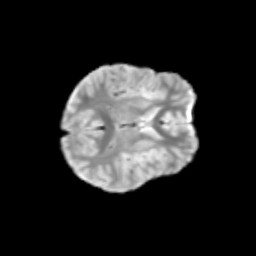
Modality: T2w
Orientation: axial
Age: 9
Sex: male
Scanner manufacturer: siemens
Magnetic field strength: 3 T
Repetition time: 3.8 s
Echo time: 0.07 s